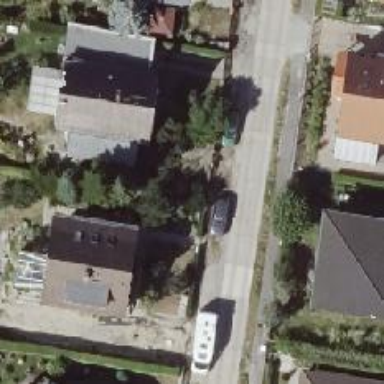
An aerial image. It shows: Asphalt footway.